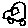
Label: car